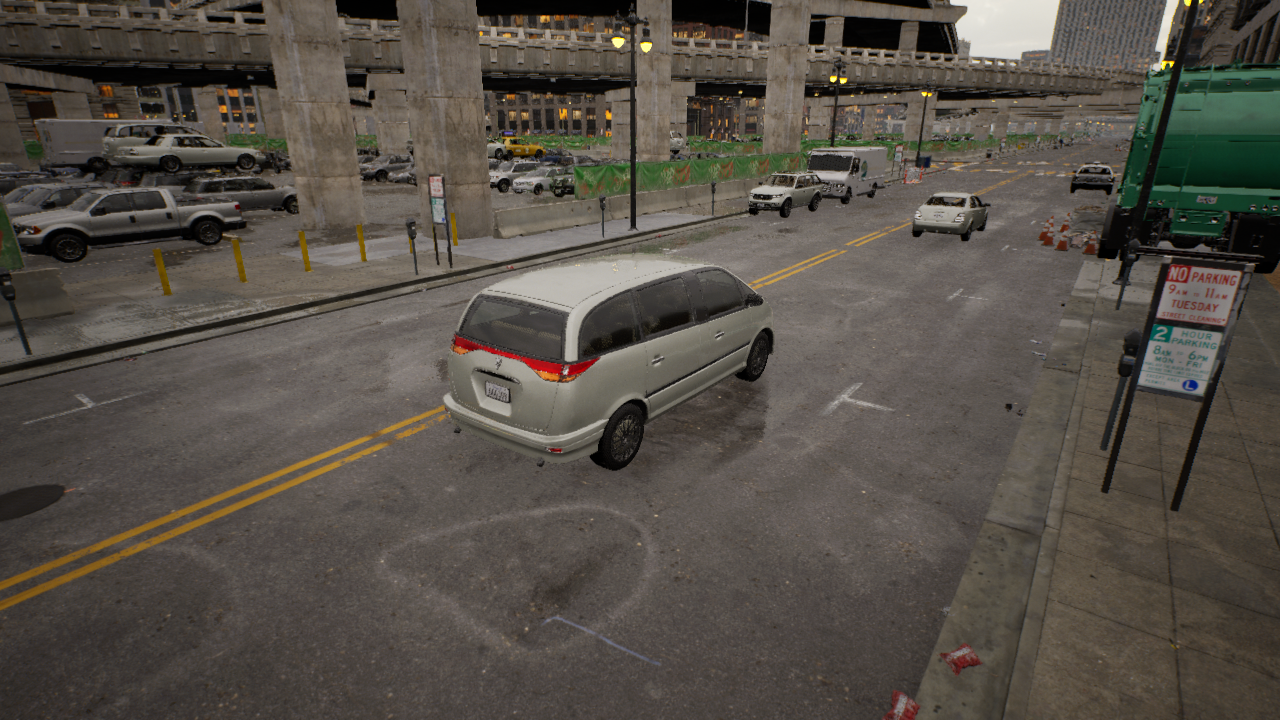
Venue: downtown
Lighting: golden hour
Vehicle rig: minivan